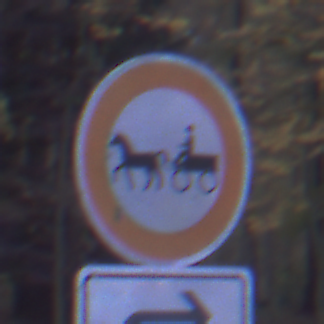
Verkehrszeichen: VerbotGespannfuhrwerke
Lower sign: RichtungsangabeDurchPfeile5
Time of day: Night
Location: Outdoor (Suburban)
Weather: PartlyCloudy
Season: NotSpecified
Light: Artificial